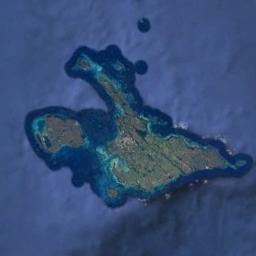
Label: island